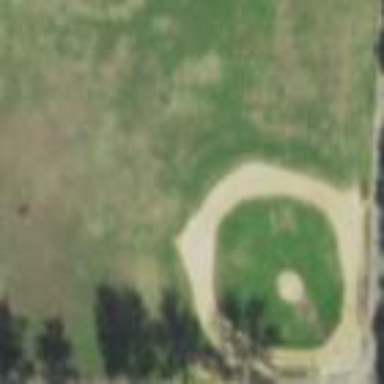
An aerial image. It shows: Baseball pitch for leisure and sports activities.